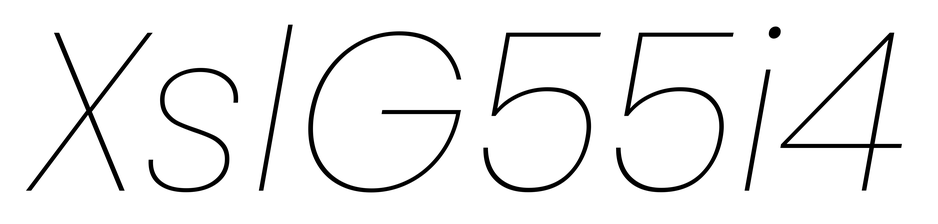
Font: Poppins-ThinItalic